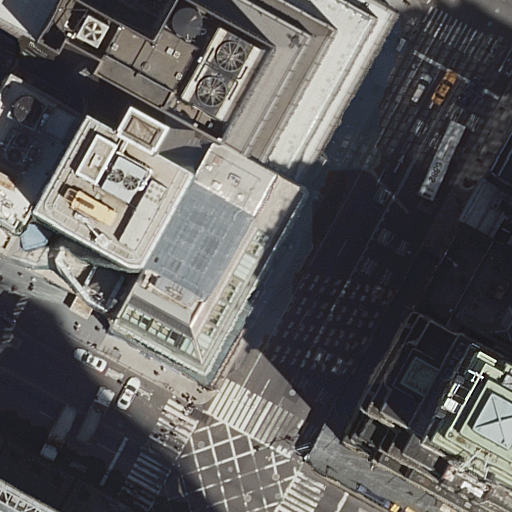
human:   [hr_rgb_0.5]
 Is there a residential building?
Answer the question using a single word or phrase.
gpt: yes

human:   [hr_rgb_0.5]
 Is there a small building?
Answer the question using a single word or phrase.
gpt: yes

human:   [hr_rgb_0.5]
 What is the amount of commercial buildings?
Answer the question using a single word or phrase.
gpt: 3

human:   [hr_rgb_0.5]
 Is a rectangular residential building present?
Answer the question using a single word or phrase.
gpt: yes

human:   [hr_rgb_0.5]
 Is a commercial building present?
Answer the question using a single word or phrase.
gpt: yes

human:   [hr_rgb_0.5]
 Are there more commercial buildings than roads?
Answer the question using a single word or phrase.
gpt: no

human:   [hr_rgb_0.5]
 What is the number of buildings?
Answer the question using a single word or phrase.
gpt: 10

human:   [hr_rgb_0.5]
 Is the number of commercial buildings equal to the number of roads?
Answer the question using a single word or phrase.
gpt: no

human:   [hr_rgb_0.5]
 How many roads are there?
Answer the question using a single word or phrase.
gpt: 7

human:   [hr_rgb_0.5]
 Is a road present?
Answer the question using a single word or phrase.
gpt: yes

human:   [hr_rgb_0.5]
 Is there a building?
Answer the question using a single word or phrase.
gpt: yes

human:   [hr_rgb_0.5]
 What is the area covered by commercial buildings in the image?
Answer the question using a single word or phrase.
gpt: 1967m2

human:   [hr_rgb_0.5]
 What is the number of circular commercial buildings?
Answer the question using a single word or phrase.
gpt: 0

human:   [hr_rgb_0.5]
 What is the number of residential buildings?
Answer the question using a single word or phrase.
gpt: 7

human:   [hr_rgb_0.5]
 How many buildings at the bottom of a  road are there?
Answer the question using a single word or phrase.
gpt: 9

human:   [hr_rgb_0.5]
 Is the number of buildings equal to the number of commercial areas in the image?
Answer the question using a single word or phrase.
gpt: no

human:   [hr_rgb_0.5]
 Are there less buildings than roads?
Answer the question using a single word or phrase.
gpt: no

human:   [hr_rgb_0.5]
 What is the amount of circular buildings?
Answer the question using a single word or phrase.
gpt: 0

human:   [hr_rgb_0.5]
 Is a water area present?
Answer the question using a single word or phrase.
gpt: no

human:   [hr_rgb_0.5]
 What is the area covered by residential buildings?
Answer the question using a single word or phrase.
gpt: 2894m2

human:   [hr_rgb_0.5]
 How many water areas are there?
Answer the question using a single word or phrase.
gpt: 0

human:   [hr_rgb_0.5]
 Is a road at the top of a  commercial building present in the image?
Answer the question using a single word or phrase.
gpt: yes

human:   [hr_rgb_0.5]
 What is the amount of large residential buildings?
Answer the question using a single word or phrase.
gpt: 3

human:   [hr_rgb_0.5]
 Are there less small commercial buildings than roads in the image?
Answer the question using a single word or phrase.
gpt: yes

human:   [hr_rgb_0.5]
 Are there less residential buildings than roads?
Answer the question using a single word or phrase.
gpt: no

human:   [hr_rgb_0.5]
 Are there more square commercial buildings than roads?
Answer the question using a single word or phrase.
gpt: no

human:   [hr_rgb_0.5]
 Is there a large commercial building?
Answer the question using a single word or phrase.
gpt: yes

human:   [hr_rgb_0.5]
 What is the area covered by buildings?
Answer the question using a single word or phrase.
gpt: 4861m2

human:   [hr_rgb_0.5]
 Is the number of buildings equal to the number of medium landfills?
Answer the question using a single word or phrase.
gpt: no

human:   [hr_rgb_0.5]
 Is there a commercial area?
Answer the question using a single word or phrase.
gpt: no

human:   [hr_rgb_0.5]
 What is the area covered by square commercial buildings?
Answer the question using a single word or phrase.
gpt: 0m2

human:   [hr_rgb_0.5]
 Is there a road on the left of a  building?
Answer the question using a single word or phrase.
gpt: yes

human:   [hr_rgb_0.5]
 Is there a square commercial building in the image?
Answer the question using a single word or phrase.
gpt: no

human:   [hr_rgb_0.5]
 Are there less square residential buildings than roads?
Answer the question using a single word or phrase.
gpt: yes

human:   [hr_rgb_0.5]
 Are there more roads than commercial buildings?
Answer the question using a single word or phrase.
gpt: yes

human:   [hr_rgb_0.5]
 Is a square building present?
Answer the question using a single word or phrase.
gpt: no

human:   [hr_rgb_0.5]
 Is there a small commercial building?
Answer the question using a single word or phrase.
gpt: yes

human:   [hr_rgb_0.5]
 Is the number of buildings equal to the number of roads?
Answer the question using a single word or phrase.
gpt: no

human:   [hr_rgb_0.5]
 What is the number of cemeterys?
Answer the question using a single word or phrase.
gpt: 0

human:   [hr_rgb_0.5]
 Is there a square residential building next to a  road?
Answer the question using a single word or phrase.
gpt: no

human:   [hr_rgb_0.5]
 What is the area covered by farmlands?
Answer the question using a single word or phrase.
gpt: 0m2

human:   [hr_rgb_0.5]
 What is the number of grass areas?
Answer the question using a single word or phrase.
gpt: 0

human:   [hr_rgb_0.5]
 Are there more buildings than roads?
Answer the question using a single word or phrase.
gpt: yes

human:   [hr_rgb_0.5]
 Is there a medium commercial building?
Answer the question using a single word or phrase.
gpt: no

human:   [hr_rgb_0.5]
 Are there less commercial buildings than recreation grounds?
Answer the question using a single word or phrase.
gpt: no

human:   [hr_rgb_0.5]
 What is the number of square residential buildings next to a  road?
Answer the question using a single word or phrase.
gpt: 0

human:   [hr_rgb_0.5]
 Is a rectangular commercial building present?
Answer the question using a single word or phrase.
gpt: yes

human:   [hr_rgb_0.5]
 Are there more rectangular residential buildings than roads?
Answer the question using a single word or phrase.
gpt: no

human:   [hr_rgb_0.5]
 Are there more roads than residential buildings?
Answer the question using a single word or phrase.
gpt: no

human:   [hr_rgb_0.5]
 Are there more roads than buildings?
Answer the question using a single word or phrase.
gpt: no

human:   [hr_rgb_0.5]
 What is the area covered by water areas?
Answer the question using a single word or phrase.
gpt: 0m2

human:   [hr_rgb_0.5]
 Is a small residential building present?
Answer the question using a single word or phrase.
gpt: yes

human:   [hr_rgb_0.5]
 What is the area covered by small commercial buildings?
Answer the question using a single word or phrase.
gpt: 7m2

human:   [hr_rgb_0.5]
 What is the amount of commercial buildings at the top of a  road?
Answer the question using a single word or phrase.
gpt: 1

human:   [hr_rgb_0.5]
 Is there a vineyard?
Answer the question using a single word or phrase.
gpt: no

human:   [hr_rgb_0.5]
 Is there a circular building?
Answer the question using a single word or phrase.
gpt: no

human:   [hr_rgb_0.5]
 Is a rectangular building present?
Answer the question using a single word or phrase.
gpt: yes

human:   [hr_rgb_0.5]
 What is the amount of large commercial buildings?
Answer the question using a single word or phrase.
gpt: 2

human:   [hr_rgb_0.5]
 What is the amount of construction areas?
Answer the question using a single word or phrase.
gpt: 0

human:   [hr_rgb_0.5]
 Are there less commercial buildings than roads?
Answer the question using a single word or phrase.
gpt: yes

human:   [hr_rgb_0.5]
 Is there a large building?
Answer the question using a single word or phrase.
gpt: yes

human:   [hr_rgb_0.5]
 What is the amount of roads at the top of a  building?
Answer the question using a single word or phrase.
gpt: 3

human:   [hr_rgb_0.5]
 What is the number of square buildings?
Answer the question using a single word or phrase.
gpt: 0

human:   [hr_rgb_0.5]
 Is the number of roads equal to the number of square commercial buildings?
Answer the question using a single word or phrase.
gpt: no